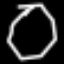
Label: octagon